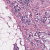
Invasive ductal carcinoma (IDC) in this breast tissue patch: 1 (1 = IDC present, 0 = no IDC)